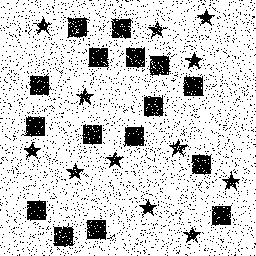
Squares: 16
Triangles: 0
Stars: 12
Total shapes: 28